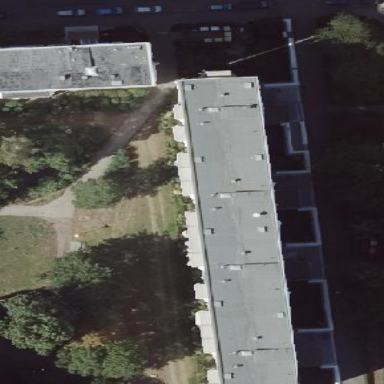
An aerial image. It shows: Flat-roofed apartment building.